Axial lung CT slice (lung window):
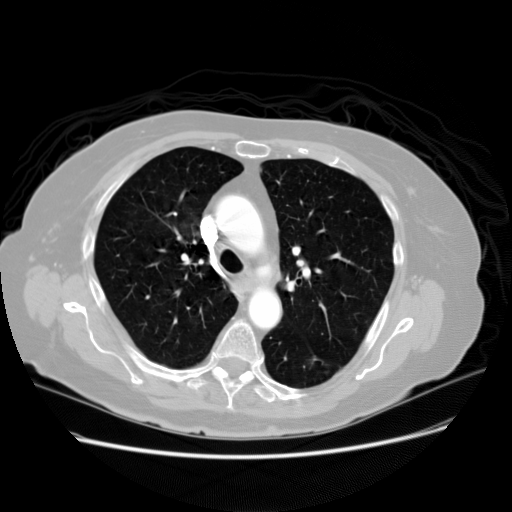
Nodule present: no